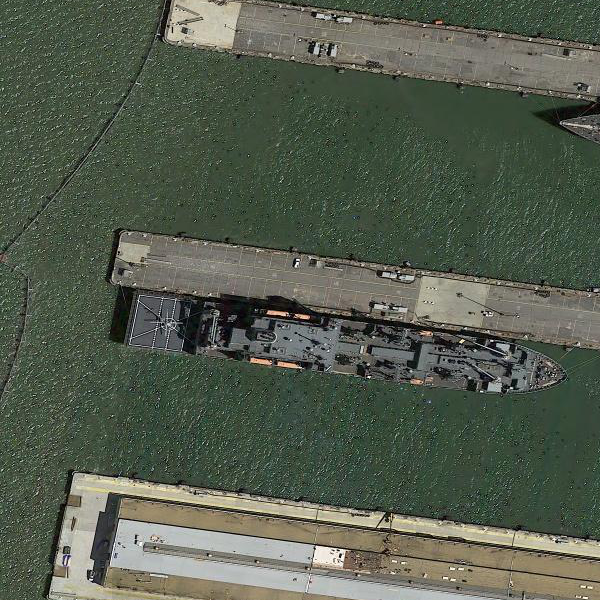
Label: Crane_ship